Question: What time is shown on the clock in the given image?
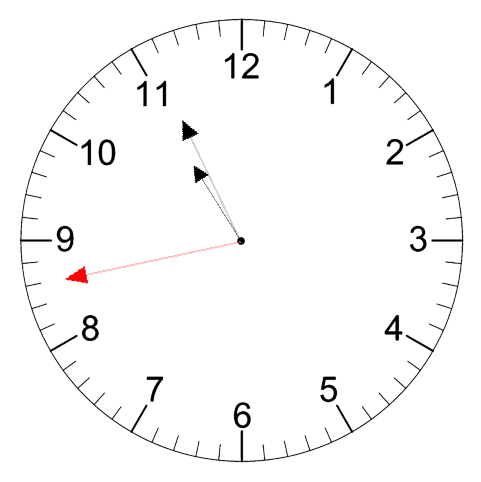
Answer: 10:55:43